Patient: sex M, age 68
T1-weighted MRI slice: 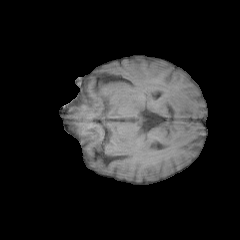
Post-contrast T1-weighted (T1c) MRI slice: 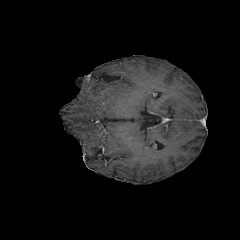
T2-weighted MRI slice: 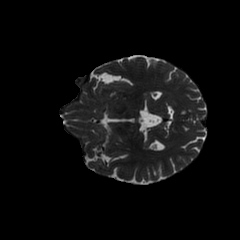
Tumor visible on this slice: no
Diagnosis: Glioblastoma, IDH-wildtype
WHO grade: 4